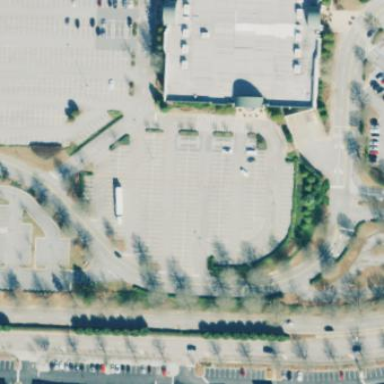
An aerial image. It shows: Parking area with surface.